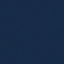
Label: SeaLake